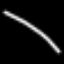
Label: line